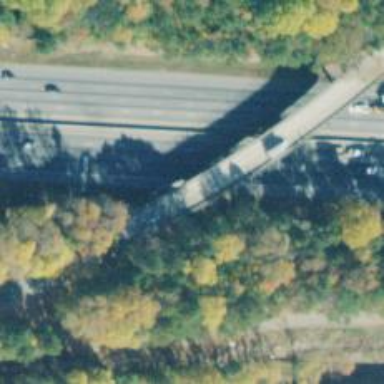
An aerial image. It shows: Tertiary road with bridge.